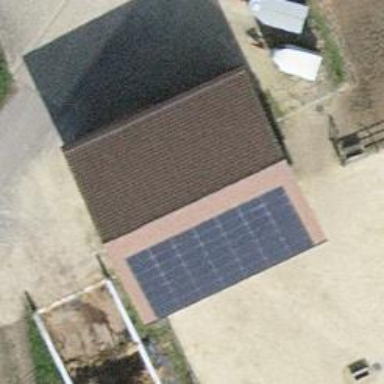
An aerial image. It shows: Solar power generator using photovoltaic panels.